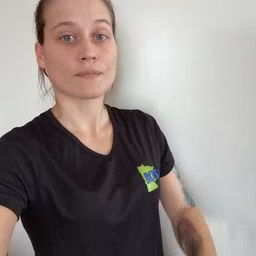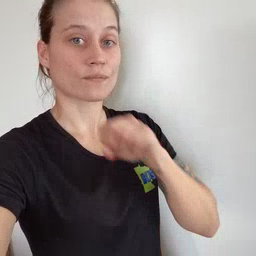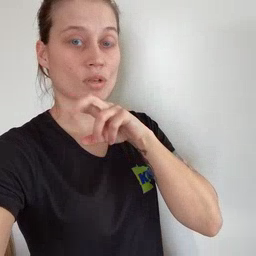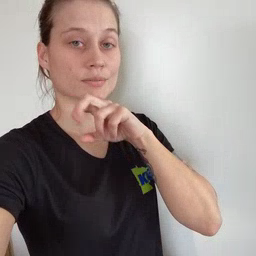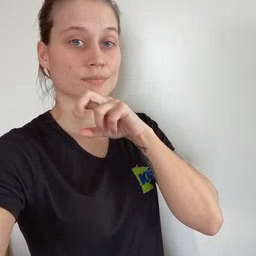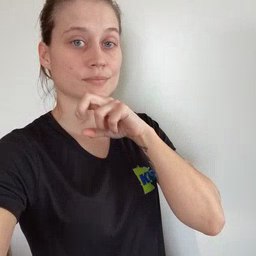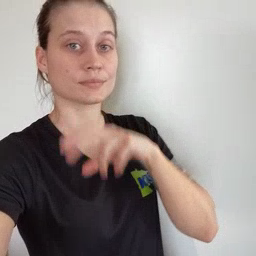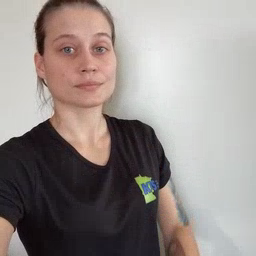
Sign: frog